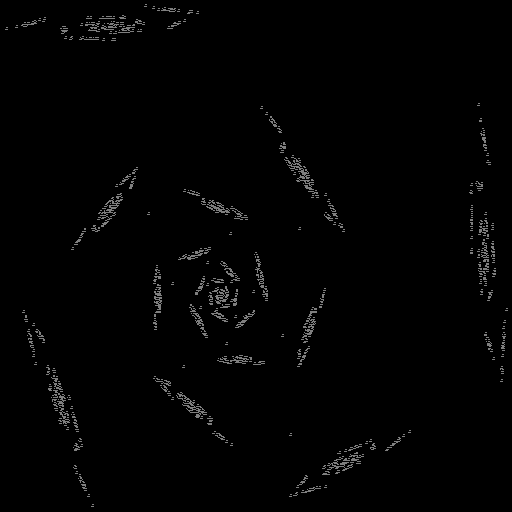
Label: rose